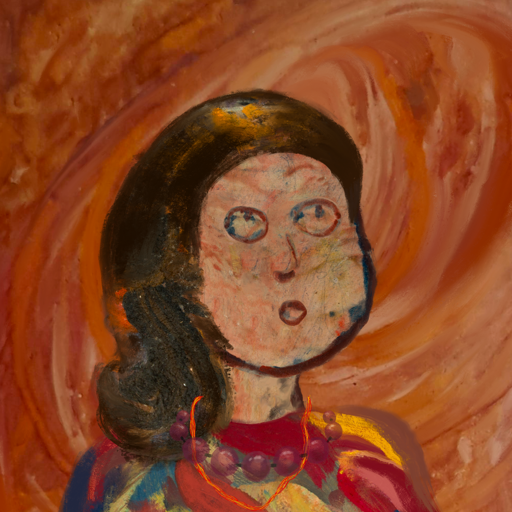
Background: Pious_Lady, Head And Neck Side: Orphan, Face Side: Orphan, Bust: Mother_And_Son_Son, Hair Side: Gypsy_Queen, Head Accessory: Blank, Second Necklace: Gypsy_Mother_2, Necklace: Irani_2, Baby: Blank